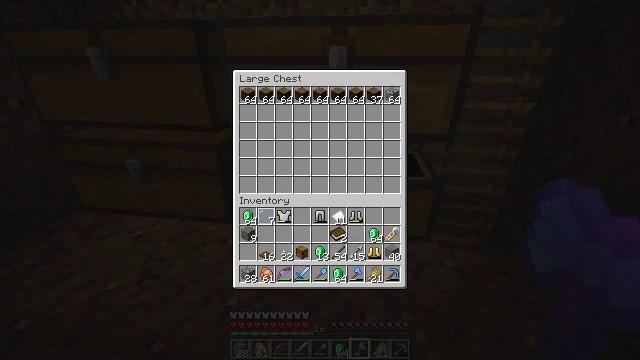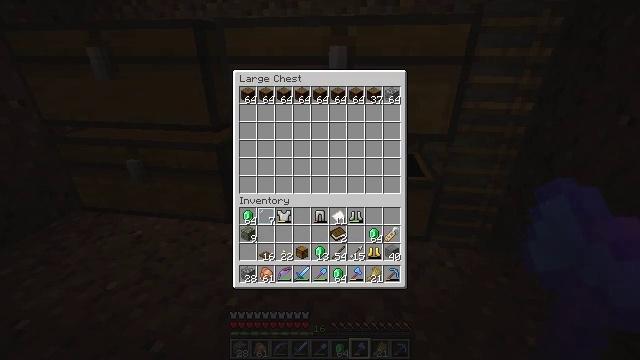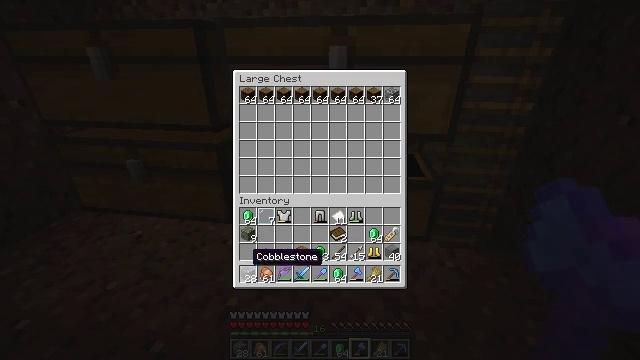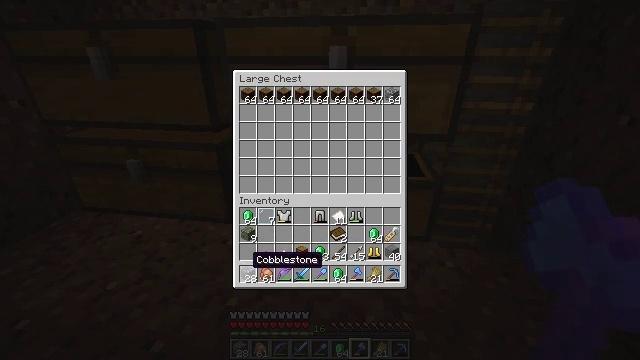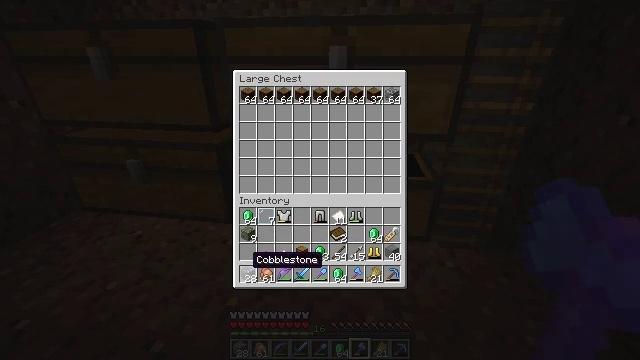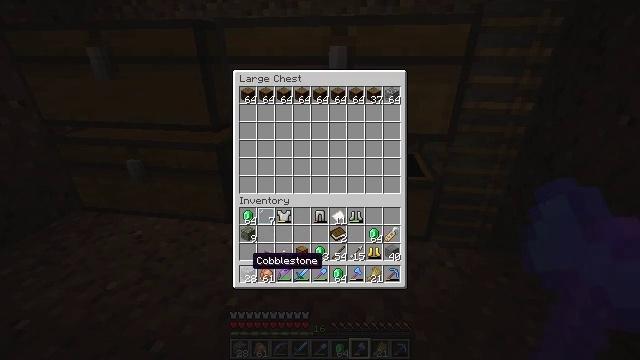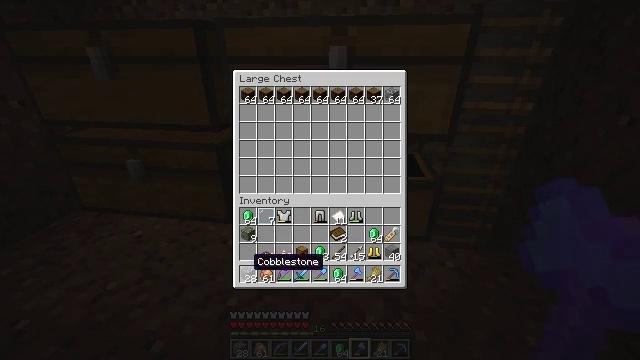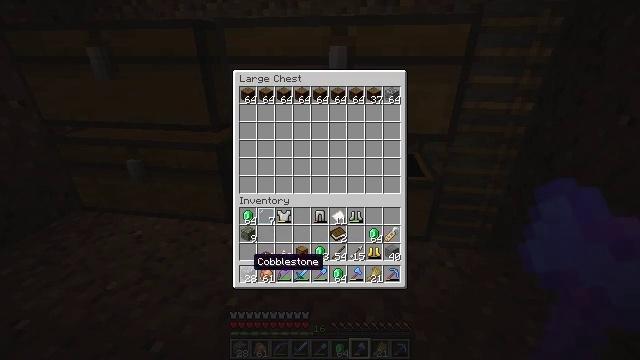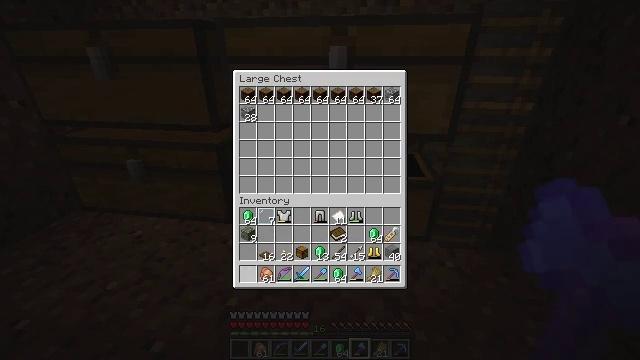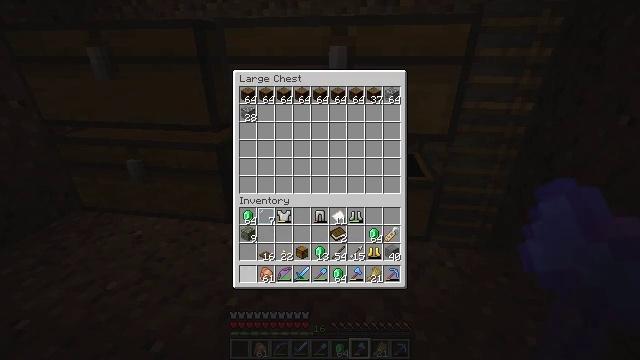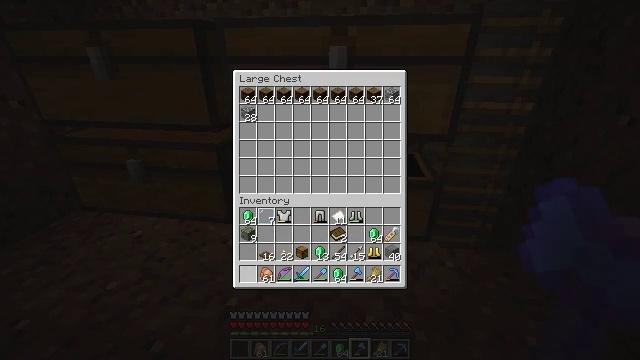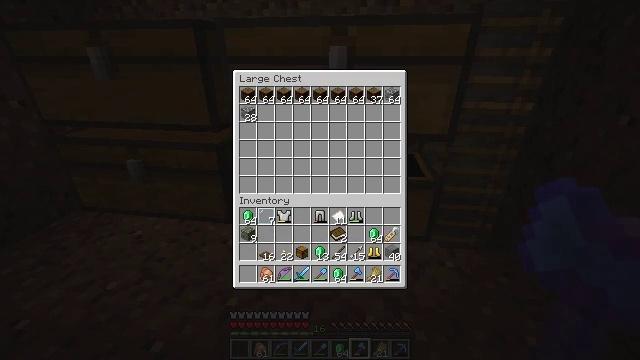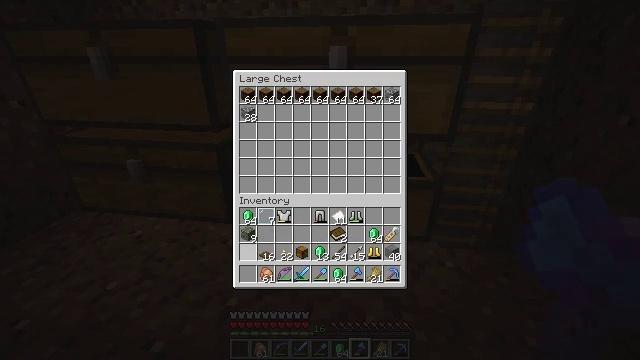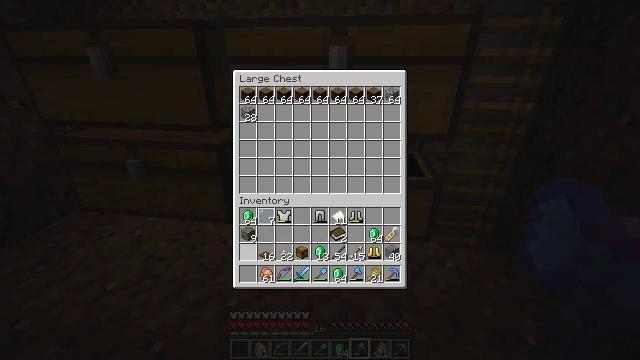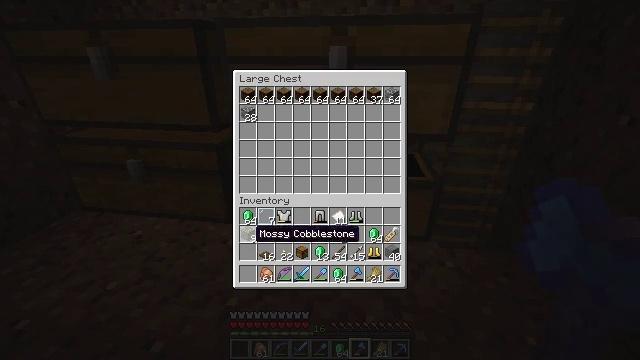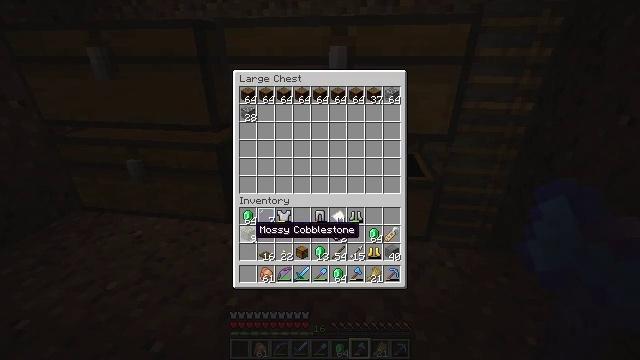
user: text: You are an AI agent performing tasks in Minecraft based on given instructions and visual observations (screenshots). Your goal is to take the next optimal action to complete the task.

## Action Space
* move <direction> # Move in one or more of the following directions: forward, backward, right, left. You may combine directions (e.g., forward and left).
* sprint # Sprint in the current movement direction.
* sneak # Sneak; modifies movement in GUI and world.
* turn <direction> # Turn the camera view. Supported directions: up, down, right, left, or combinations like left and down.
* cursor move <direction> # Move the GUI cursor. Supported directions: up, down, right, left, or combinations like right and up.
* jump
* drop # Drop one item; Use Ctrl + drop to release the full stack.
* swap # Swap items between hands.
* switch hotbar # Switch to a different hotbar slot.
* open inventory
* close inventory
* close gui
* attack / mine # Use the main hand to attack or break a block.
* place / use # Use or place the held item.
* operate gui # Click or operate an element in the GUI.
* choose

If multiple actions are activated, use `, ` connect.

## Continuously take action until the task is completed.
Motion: motion action
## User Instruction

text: Attack the cauldron to retrieve it.
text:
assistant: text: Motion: sneak
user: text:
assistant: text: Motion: sneak
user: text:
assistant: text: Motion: sneak
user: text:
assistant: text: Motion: sneak
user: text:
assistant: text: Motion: sneak
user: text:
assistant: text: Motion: sneak
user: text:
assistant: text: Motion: sneak
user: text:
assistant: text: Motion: sneak, operate gui
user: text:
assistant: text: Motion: sneak, operate gui
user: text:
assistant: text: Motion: sneak, operate gui
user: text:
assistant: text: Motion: sneak, cursor move up
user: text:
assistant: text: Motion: sneak, cursor move up
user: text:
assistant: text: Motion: sneak
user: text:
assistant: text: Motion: sneak
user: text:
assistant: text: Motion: sneak
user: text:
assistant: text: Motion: sneak
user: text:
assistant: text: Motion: sneak
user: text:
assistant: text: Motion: sneak
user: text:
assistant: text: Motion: sneak
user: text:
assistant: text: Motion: sneak, operate gui
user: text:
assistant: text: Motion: sneak, operate gui
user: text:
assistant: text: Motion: sneak, operate gui
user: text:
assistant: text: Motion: sneak
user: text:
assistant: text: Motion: sneak, cursor move right
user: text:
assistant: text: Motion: sneak, cursor move right
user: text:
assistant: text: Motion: sneak, cursor move right
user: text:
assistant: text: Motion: sneak, cursor move right
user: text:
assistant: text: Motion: sneak, cursor move right
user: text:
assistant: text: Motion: sneak
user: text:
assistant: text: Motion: sneak